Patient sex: F
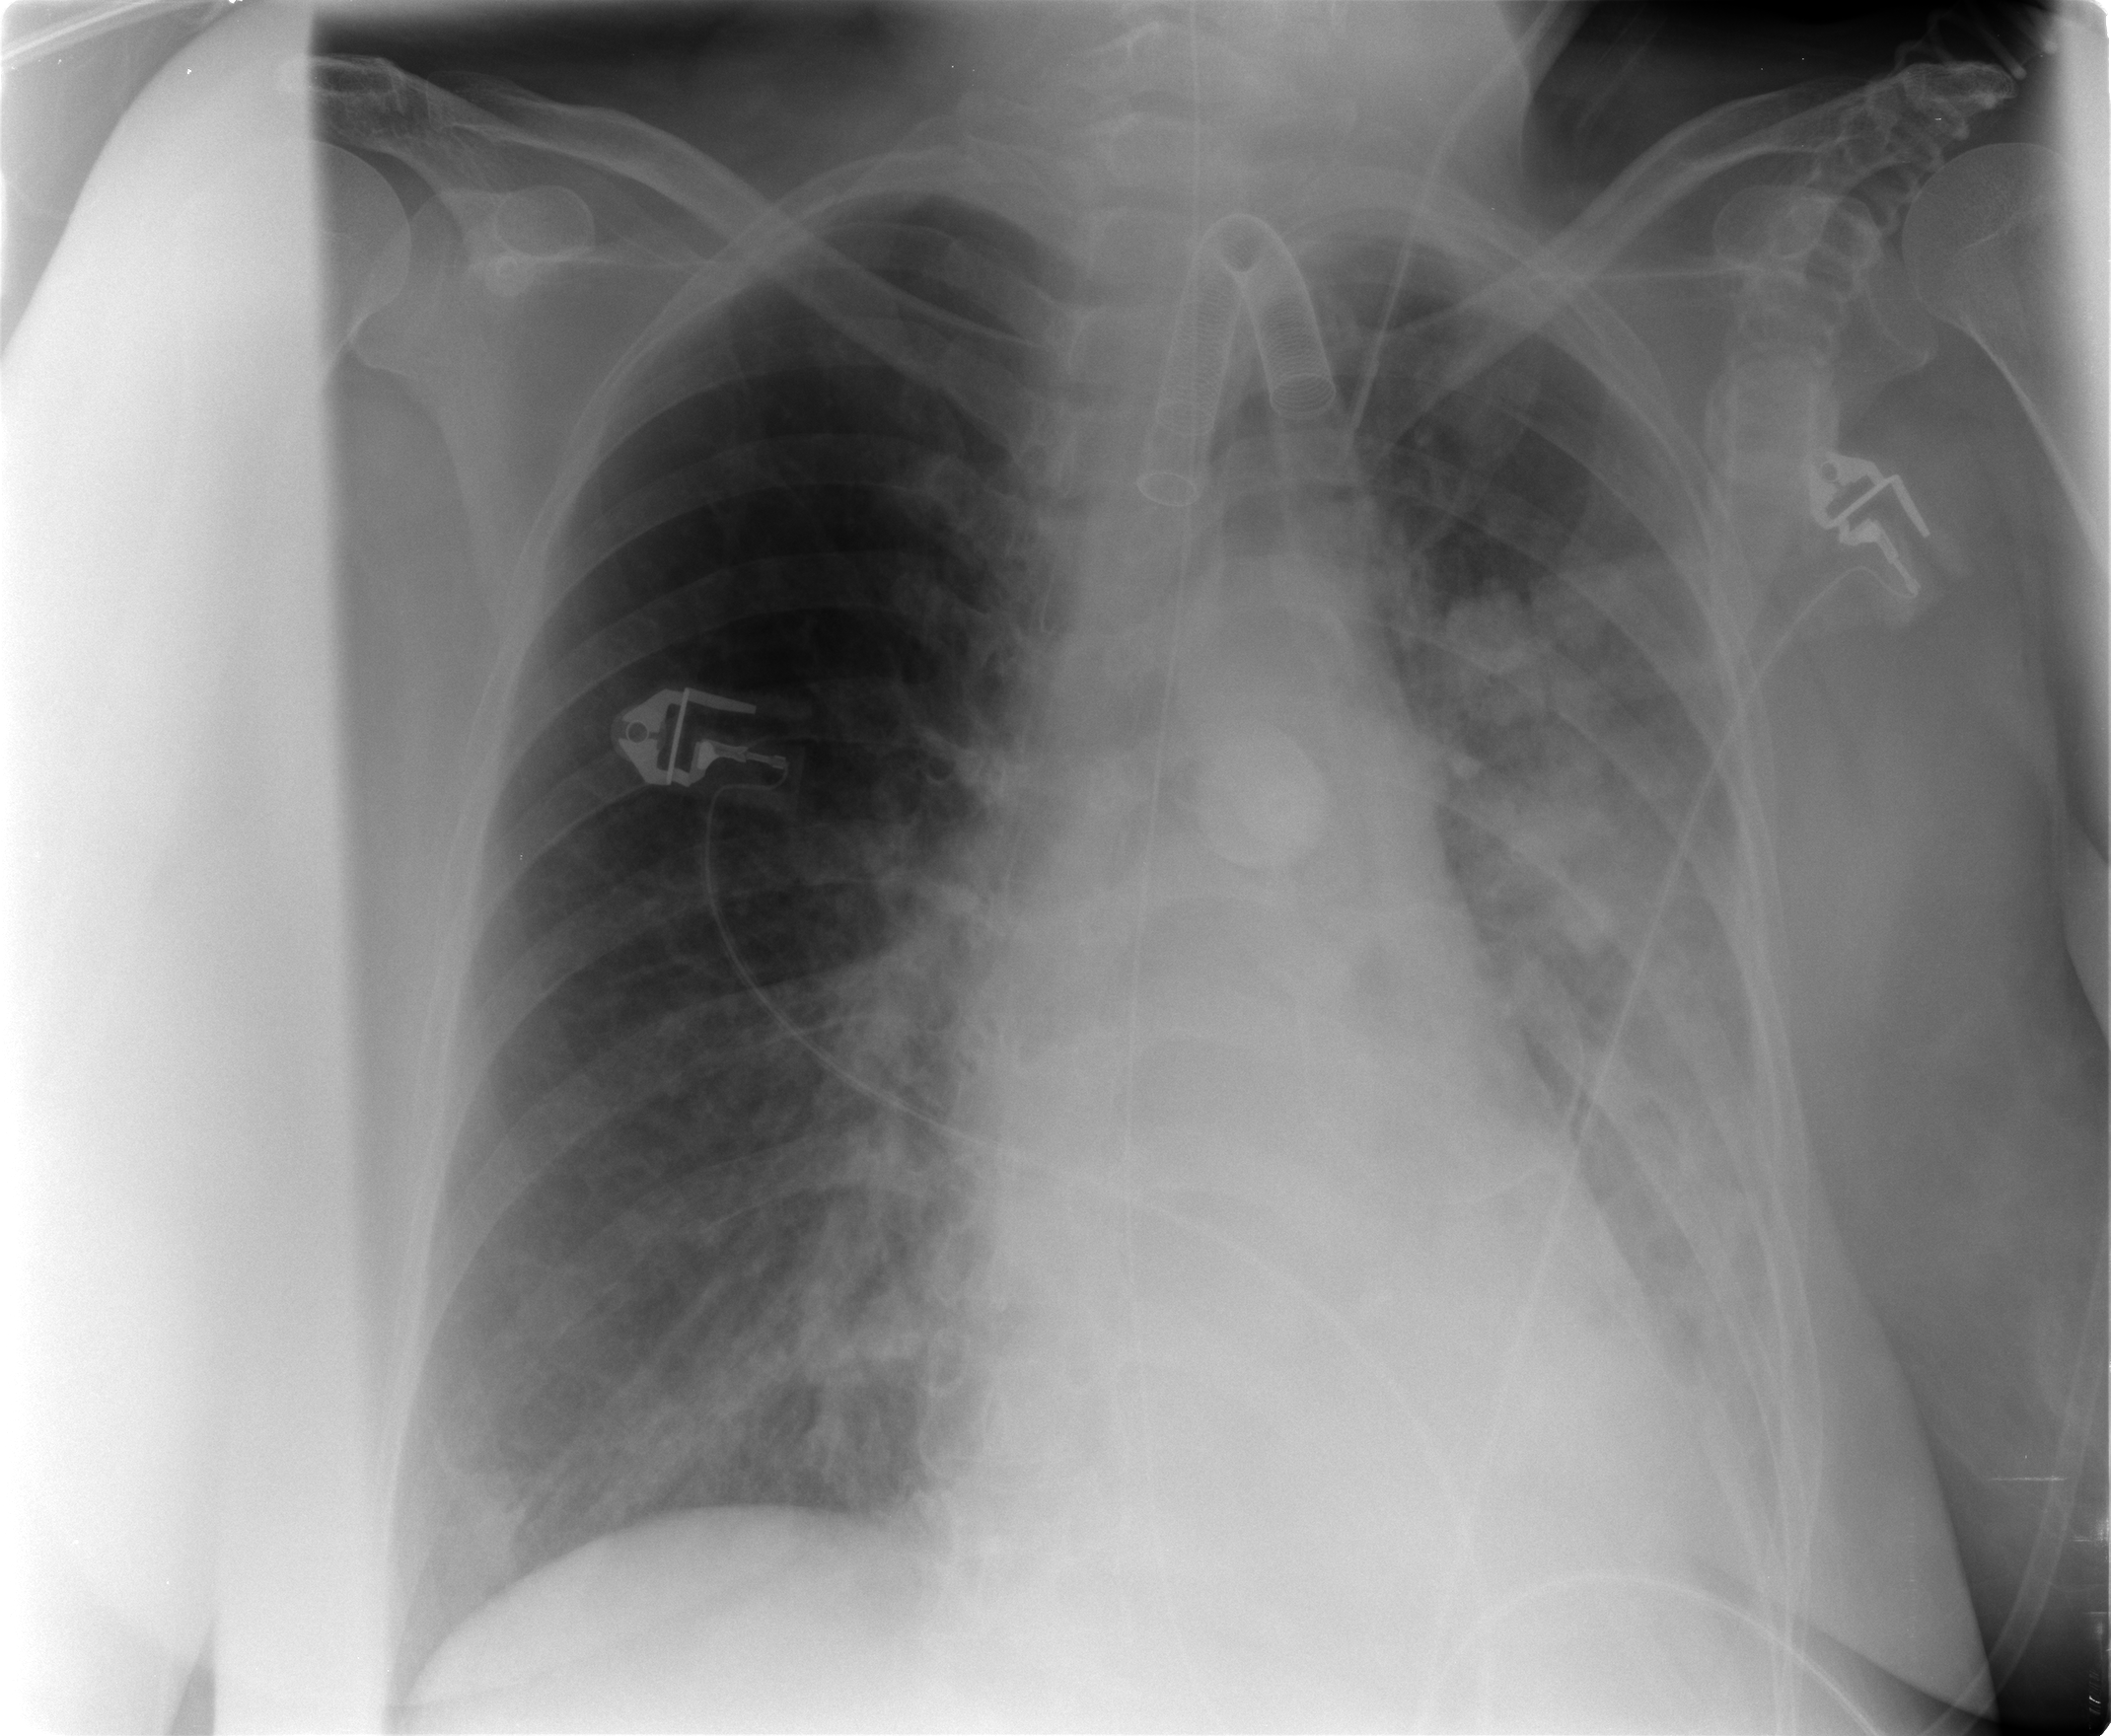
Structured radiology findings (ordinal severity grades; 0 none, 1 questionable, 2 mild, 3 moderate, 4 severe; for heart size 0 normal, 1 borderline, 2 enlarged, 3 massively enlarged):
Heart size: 0
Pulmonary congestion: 2
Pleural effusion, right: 0
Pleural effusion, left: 2
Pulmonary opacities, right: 1
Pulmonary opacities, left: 2
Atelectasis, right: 2
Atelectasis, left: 3